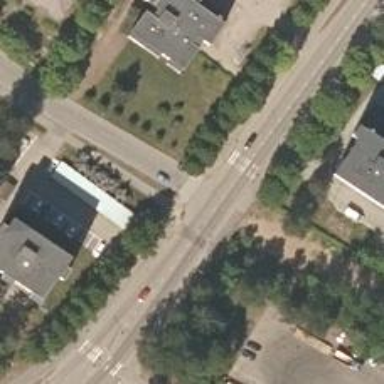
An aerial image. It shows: Asphalt footway with uncontrolled zebra crossing.